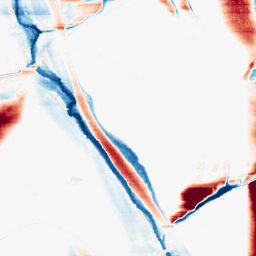
Category: morphological
Decomposition family: morphological_rect
Decomposition parameters: operation: average
width: 50
height: 3
Upsampling method: sinc_blackman
Upsampling parameters: scale: 8
kernel_size: 16
Upsampling scale: 8